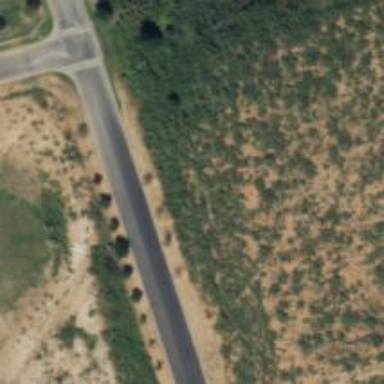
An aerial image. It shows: Footway along the road.